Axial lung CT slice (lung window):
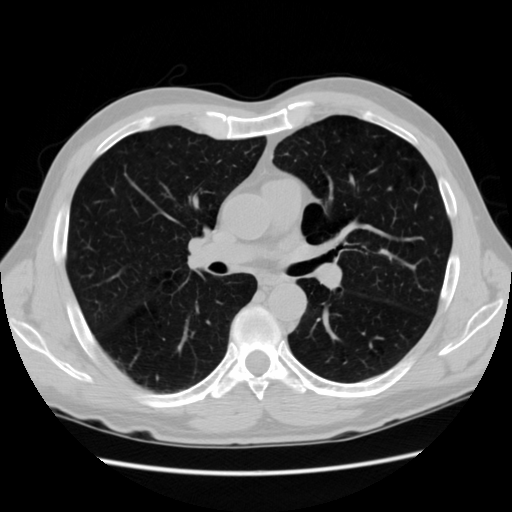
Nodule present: no